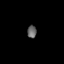
Tissue: prostate
Cell type: T cells
Senescence score: 0.3173
Nuclear area (px): 113
Mean DAPI intensity: 100.796